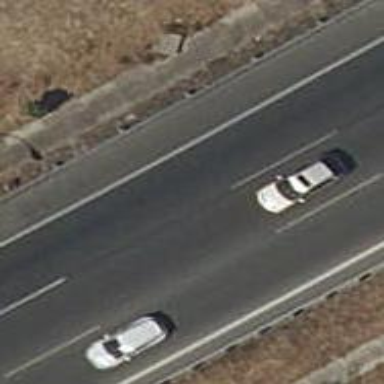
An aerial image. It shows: Asphalt motorway.